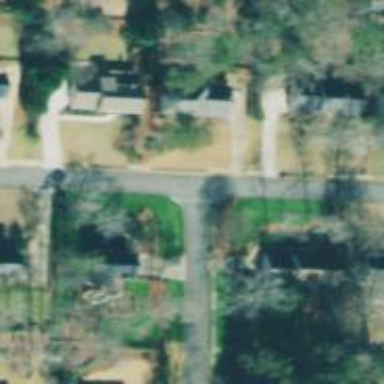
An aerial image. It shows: Residential road with asphalt surface and sidewalk on the left.